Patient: sex M, age 58
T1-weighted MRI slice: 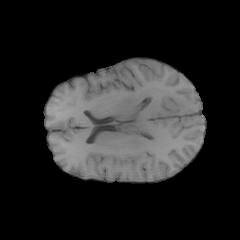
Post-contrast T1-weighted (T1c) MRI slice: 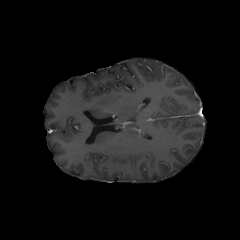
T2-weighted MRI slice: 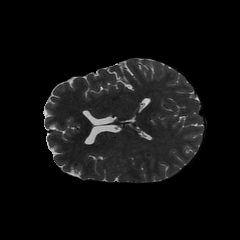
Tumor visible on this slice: no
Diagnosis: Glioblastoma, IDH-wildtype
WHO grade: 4